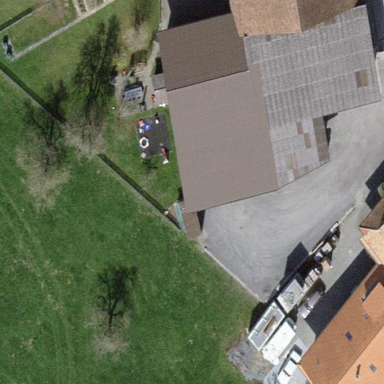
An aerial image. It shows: View of roof of building.